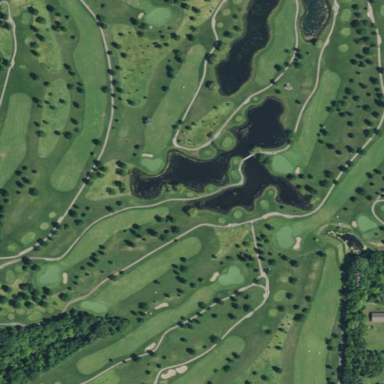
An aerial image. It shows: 18-hole golf course situated within leisure land.